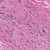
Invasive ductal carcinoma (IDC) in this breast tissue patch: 0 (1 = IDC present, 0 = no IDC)